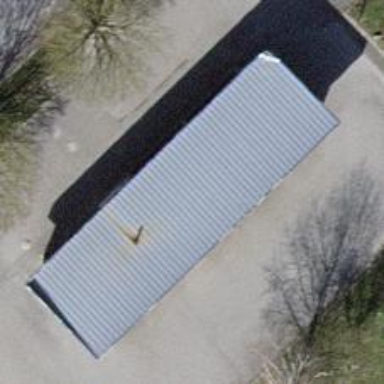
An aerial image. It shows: Car wash facility.